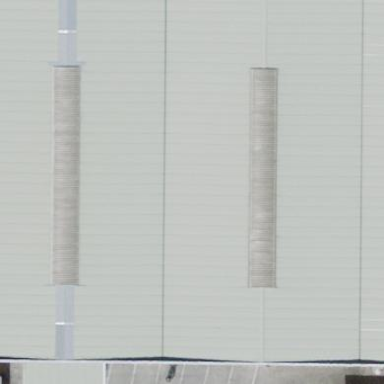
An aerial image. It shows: Industrial building.